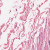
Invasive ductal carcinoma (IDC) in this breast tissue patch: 0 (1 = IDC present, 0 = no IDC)